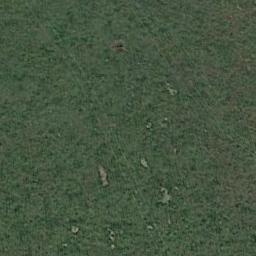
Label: meadow